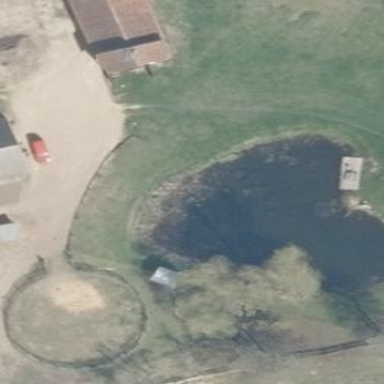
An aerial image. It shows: Serene pond surrounded by nature.